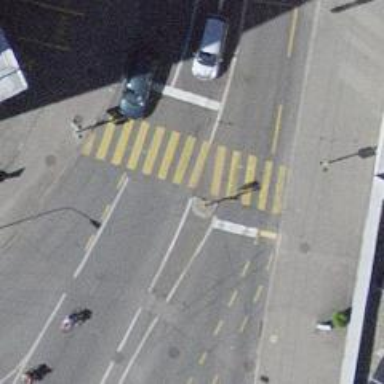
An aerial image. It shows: Crossing with traffic signals.